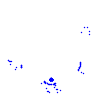
Particle: pion